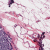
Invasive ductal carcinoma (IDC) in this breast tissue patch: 0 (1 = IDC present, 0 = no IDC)